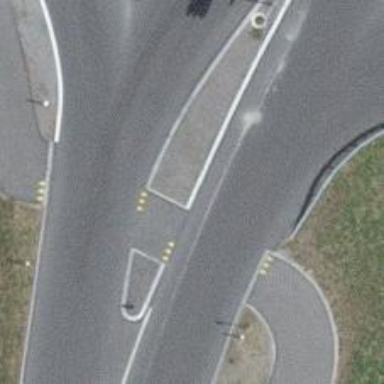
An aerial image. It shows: Unmarked crossing with pedestrian island.